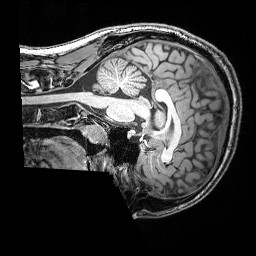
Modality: T1w
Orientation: sagittal
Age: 23
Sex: male
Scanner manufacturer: siemens
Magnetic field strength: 3 T
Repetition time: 2.53 s
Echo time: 0.00388 s